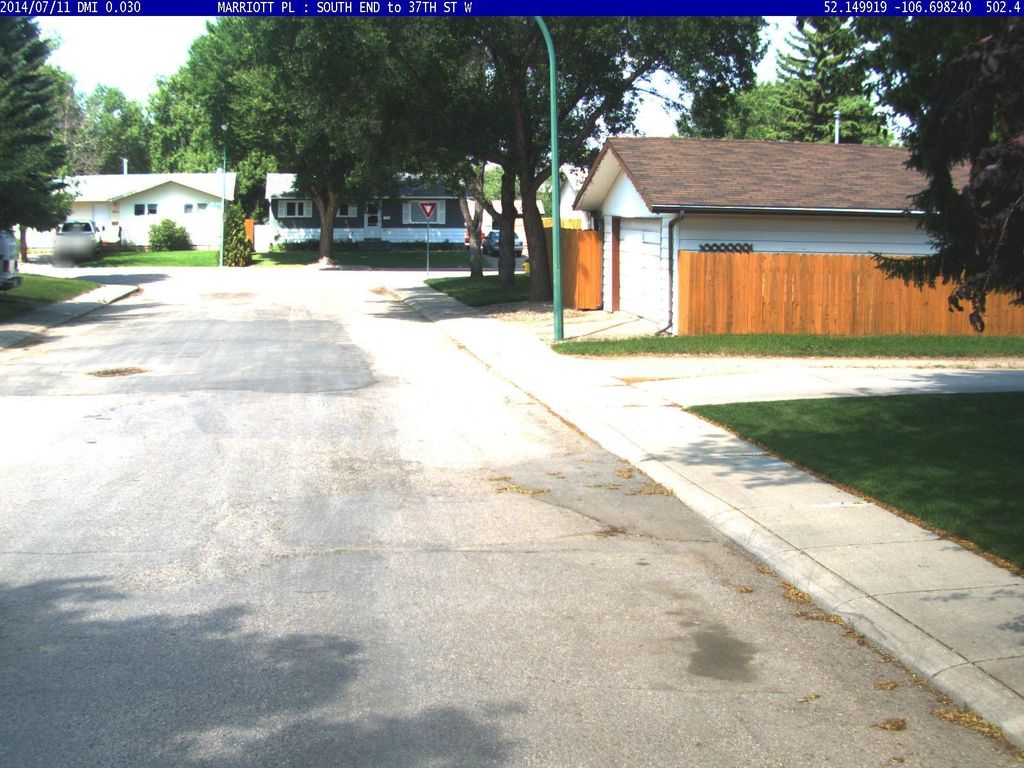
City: saskatoon